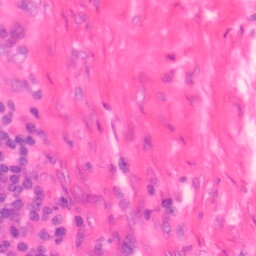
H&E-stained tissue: Colon